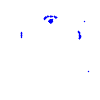
Particle: proton